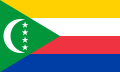
Flag of Comoros